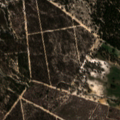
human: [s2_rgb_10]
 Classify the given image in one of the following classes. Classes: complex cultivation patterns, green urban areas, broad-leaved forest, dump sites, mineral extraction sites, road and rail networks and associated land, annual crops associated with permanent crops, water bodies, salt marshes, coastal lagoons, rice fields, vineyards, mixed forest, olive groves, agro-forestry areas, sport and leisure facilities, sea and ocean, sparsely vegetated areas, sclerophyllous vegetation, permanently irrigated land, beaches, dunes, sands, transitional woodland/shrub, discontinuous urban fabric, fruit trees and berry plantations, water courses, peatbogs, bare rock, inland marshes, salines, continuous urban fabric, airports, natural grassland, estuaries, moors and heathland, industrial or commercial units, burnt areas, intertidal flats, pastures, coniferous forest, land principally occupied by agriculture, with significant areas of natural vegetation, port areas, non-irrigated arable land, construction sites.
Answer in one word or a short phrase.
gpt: agro-forestry areas, coniferous forest, mixed forest, transitional woodland/shrub